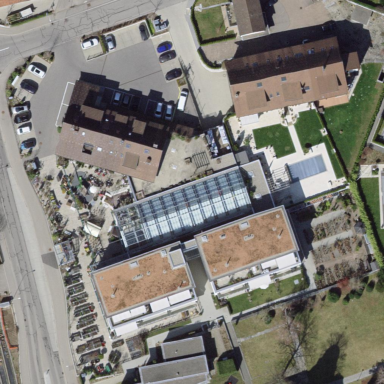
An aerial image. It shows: Garden center.